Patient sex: F
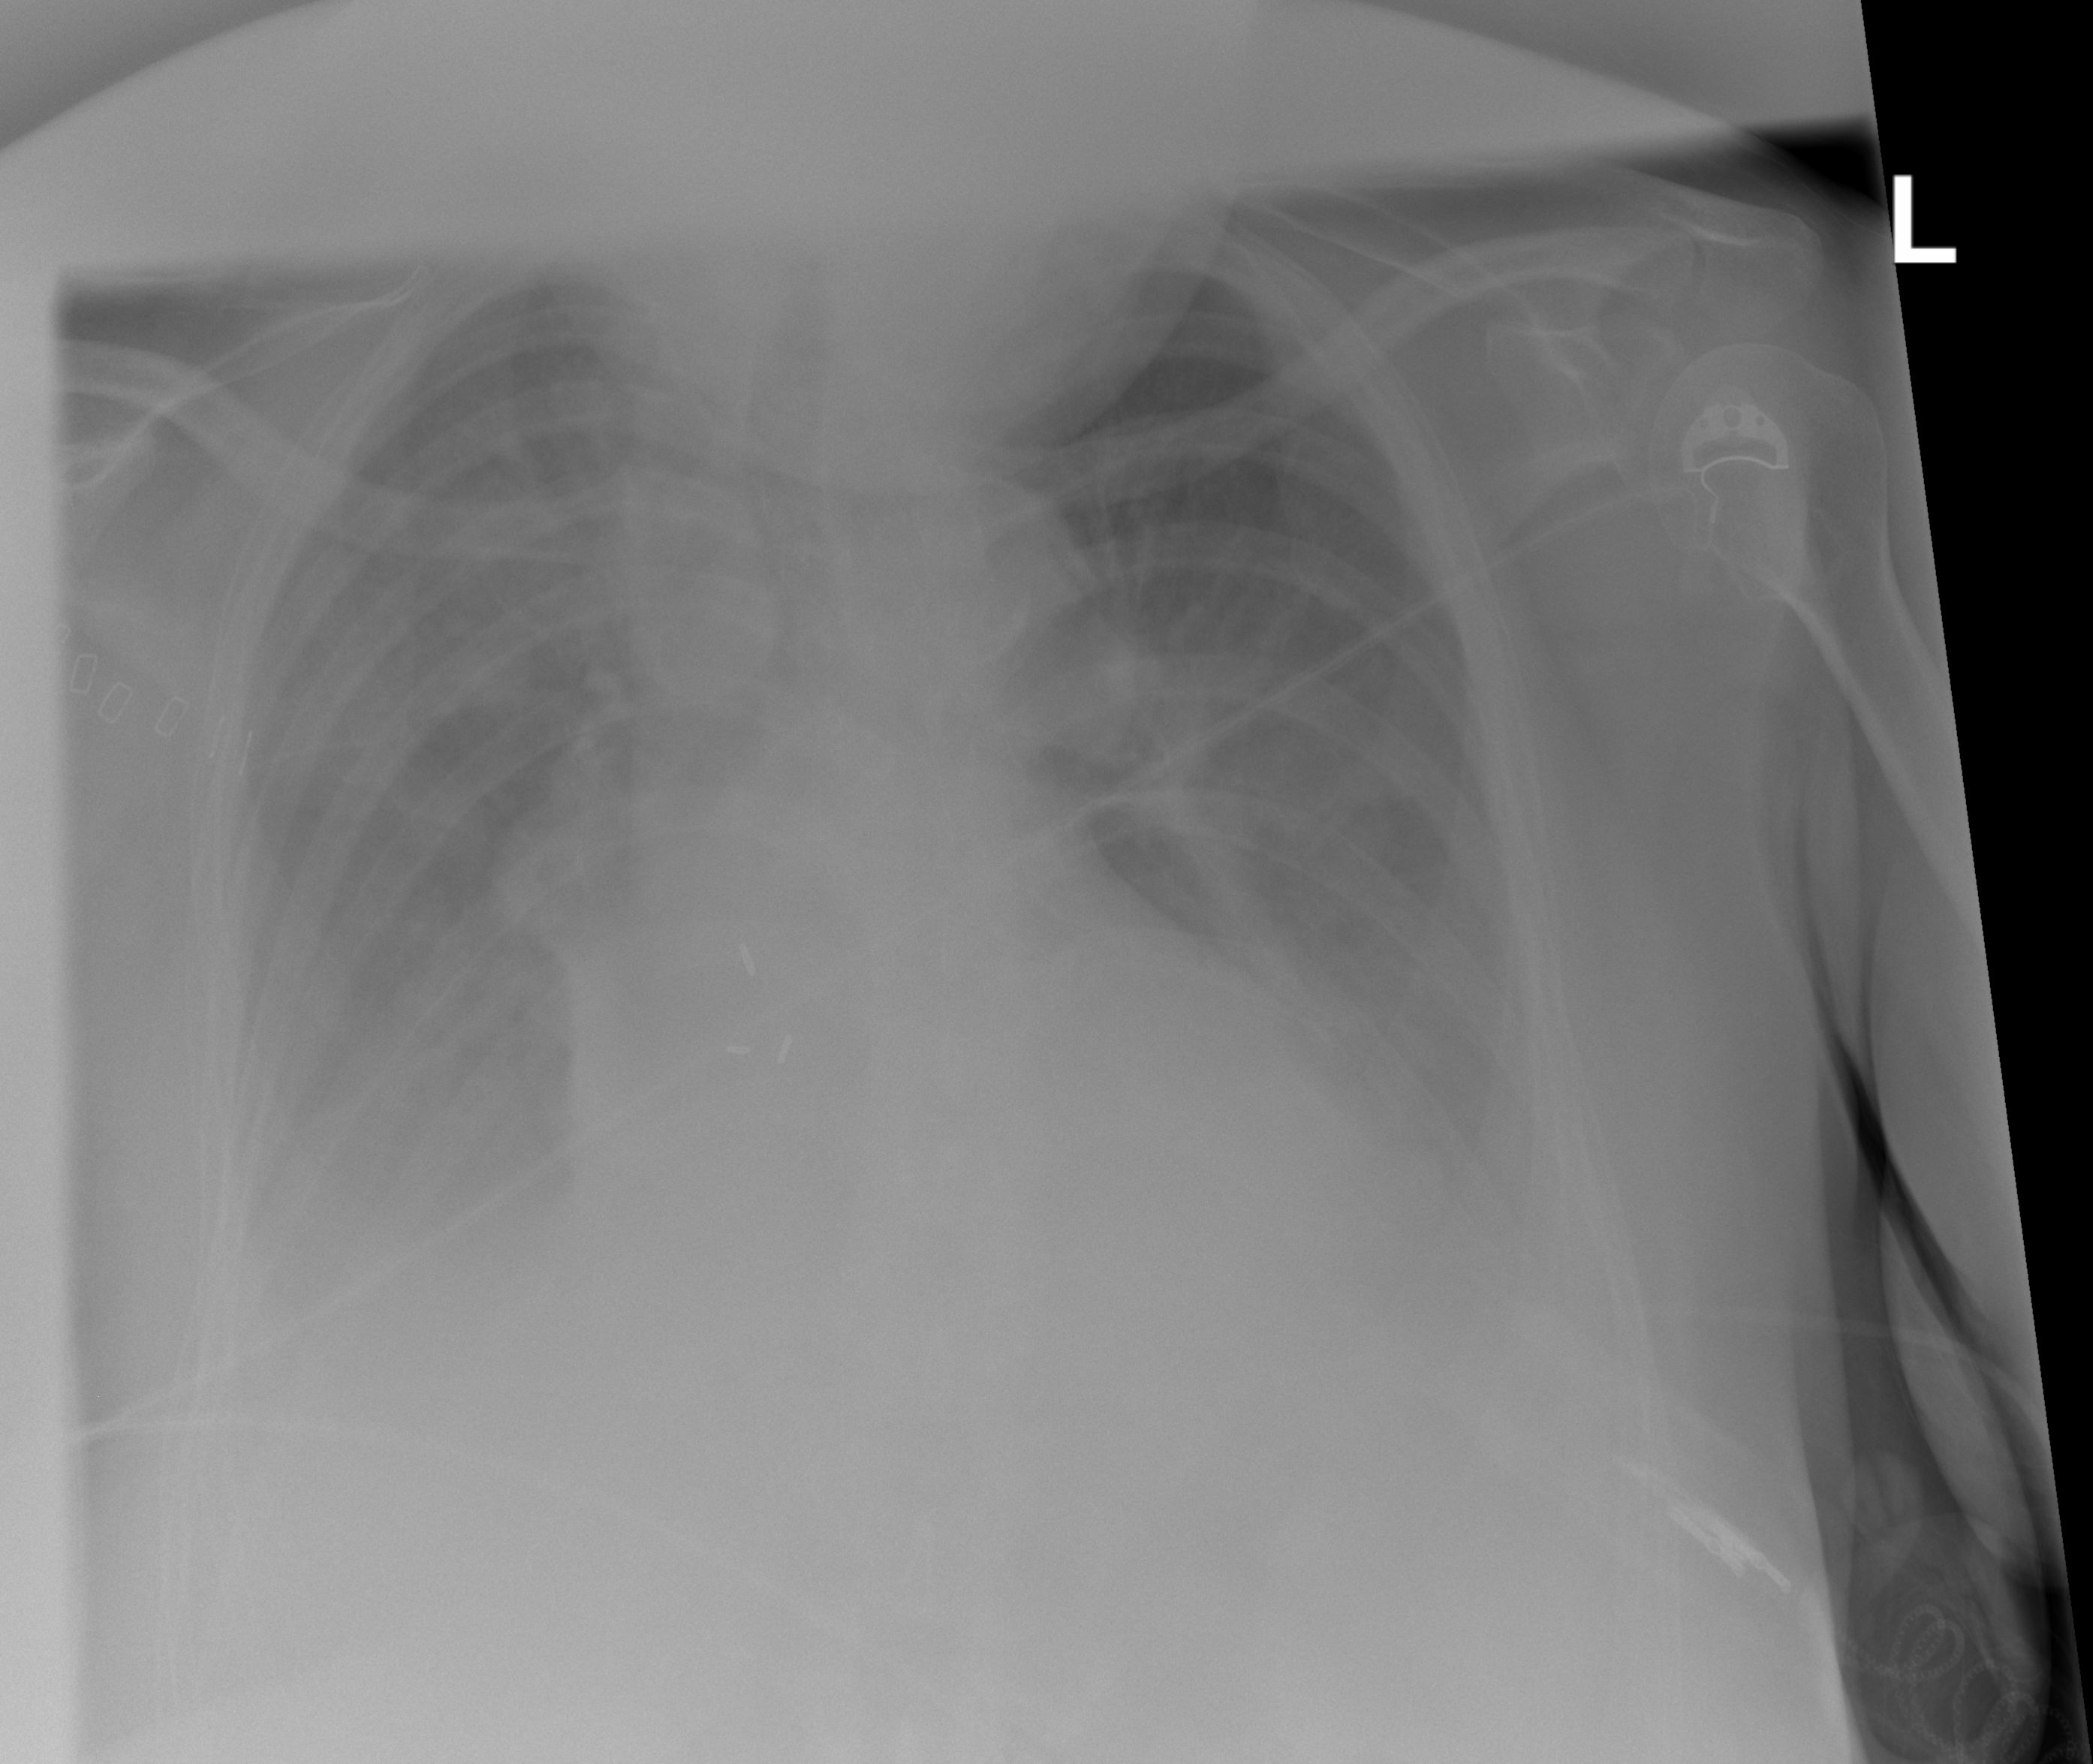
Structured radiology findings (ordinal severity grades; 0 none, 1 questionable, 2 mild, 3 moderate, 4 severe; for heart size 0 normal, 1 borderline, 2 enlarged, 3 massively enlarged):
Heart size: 2
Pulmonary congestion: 0
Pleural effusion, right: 0
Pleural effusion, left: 0
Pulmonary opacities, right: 0
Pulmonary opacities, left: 0
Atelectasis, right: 2
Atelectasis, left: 2